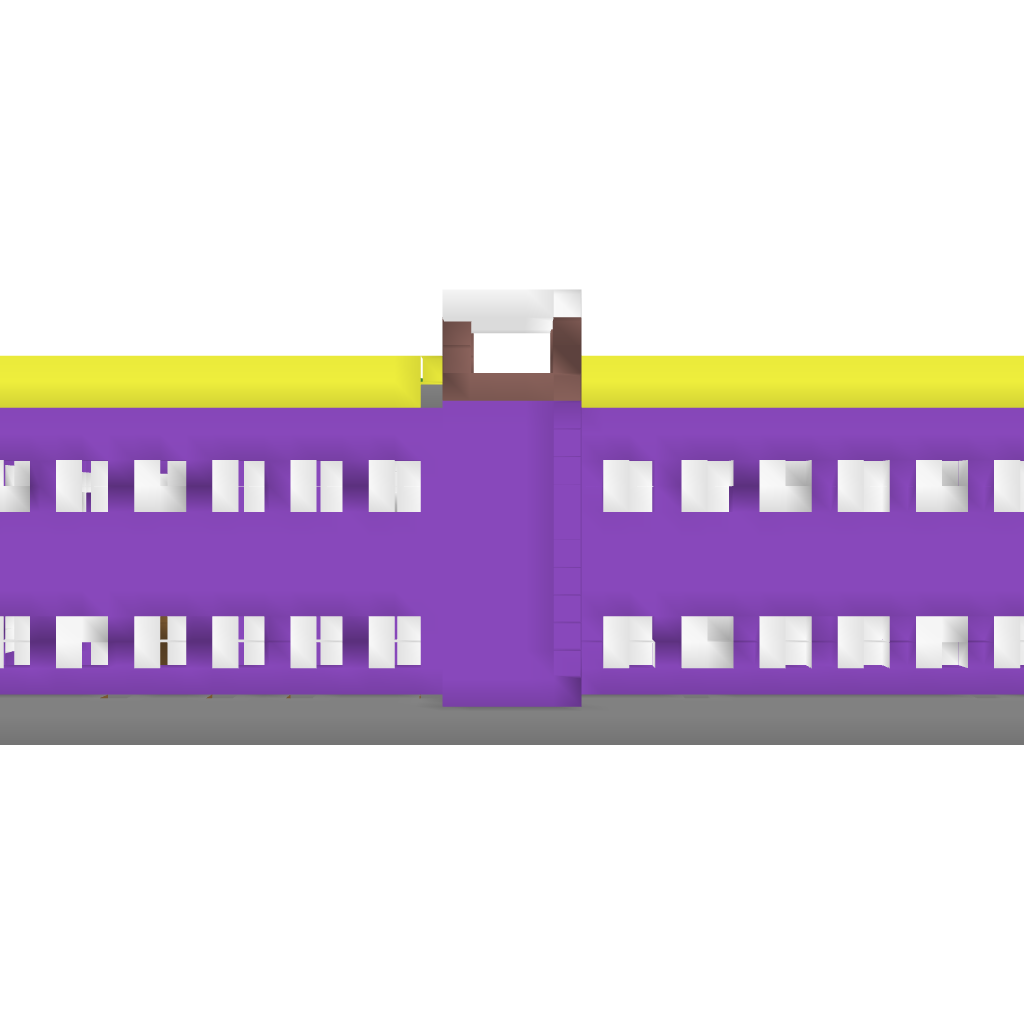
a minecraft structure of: Mansion by Alurra17 bad low quality